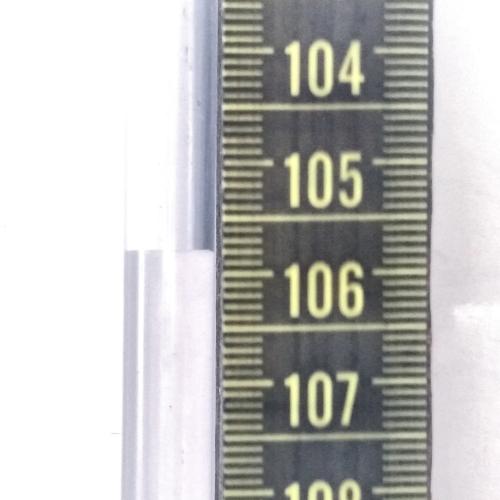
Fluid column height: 105.8 cm